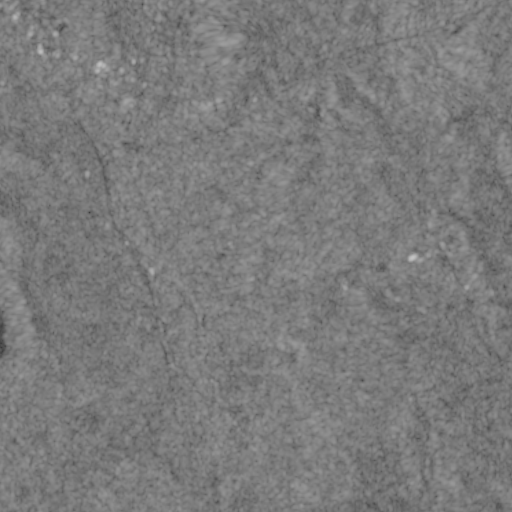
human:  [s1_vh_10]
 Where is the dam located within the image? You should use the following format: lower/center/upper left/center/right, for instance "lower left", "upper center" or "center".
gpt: The dam is located in the lower left of the image.
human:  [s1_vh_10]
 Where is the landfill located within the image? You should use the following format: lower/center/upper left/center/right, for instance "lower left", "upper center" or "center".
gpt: The landfill is located in the upper center of the image.
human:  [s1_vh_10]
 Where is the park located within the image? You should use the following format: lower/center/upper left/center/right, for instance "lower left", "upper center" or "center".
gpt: The park is located in the upper left of the image.
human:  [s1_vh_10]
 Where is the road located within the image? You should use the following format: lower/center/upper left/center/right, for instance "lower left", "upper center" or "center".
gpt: There is no road in the image.

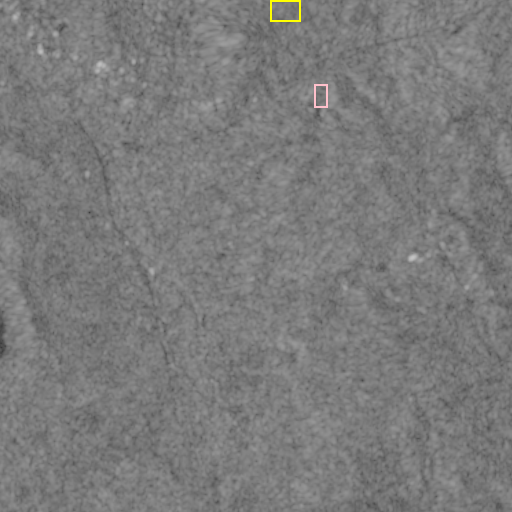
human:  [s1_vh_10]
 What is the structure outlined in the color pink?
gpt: The structure outlined in pink is a landfill.
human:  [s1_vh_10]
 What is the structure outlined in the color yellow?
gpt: The structure outlined in yellow is a park.
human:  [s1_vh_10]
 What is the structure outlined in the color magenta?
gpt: There is no magenta outline.